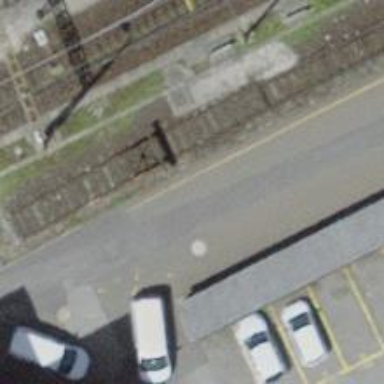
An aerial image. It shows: Railway buffer stop.